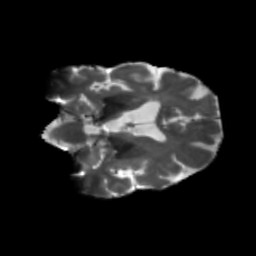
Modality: T2w
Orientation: coronal
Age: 64
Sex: male
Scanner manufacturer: siemens
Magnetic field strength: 3 T
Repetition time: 5.25 s
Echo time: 0.08 s